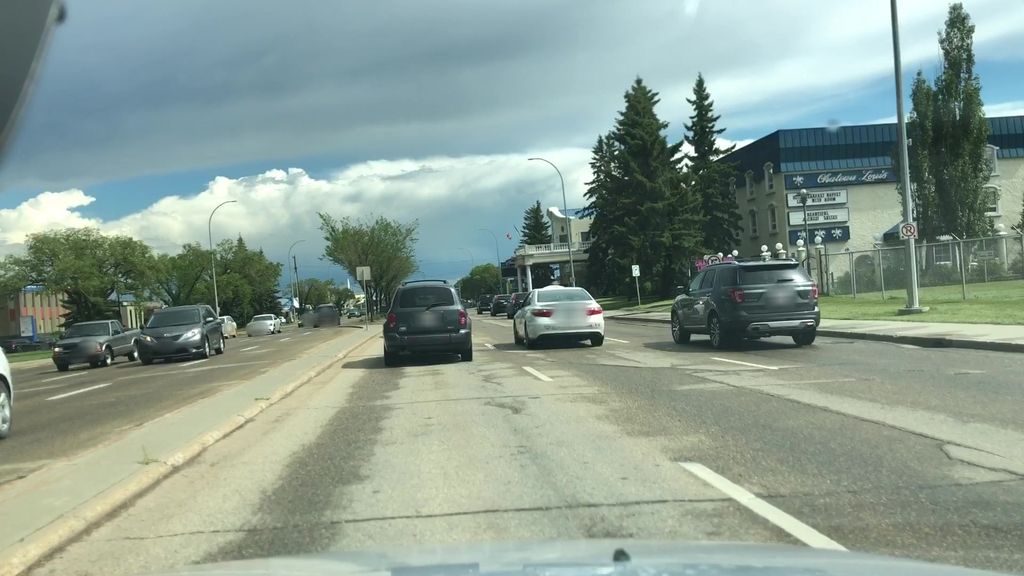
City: edmonton